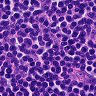
Metastatic tissue present: no